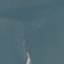
Land use / land cover: SeaLake